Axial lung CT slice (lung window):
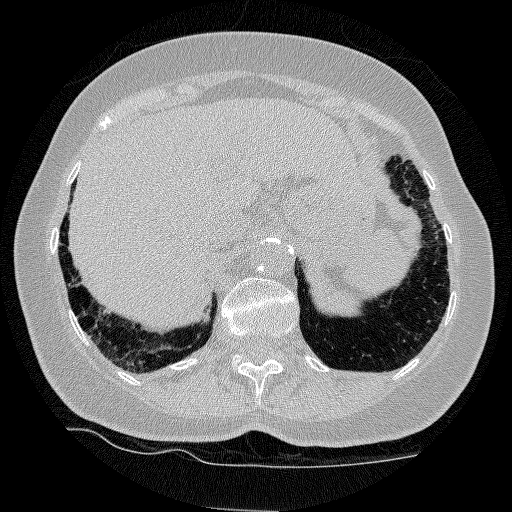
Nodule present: no